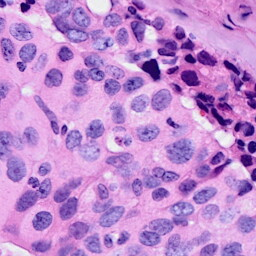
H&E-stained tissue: Breast